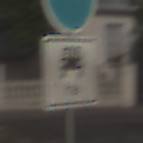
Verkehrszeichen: MehrfachbesetzePersonenkraftwagenFrei
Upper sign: Busssonderstreifen
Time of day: MorningAfternoon
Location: Outdoor (Urban)
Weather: PartlyCloudy
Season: NotSpecified
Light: Natural